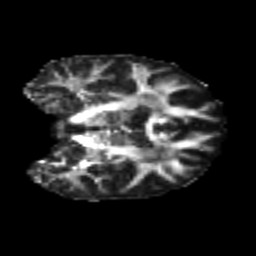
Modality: FA
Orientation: coronal
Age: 22
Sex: male
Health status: healthy
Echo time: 0.074 s